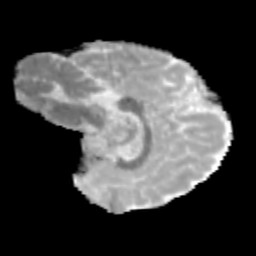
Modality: MD
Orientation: sagittal
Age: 9
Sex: male
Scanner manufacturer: siemens
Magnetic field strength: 3 T
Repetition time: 3.8 s
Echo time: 0.07 s